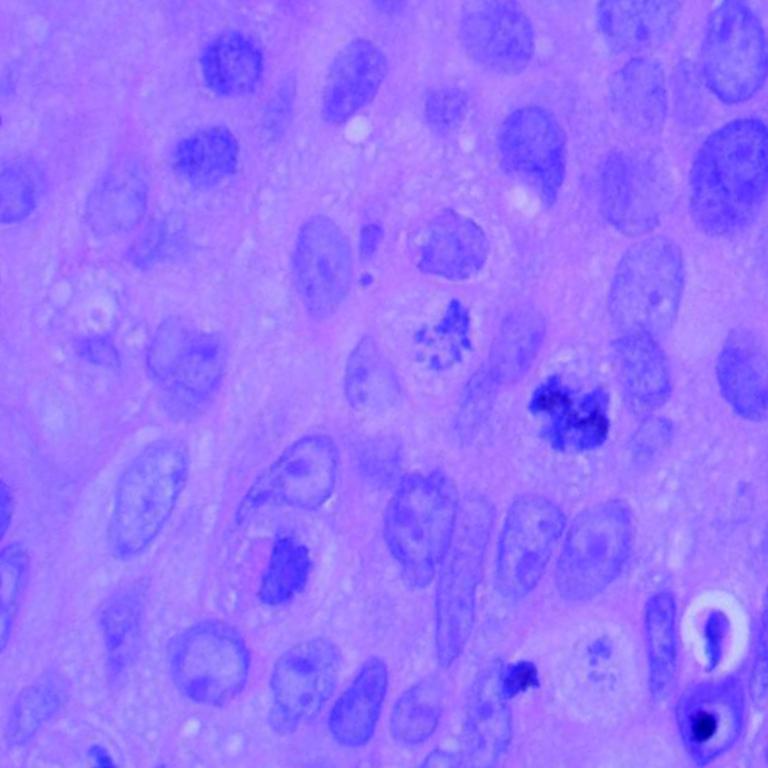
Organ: lung
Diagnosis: squamous carcinomas